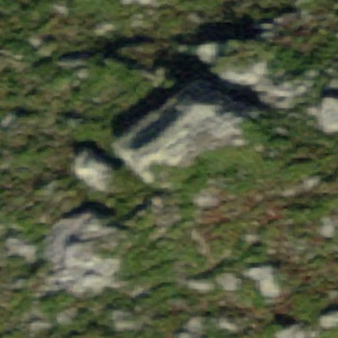
Label: bouldering_area